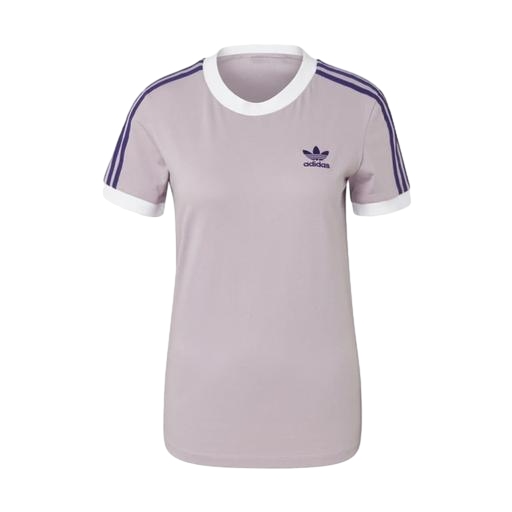
3-stripe ringer tee, purple short-sleeve tee, slim crew tee, white background